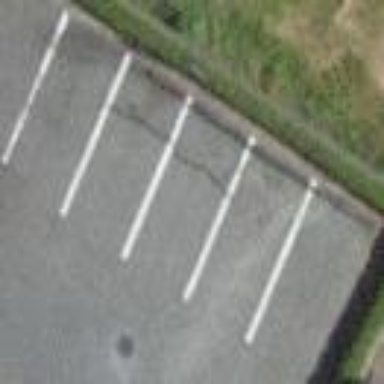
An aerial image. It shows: Parking area with surface.